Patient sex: M
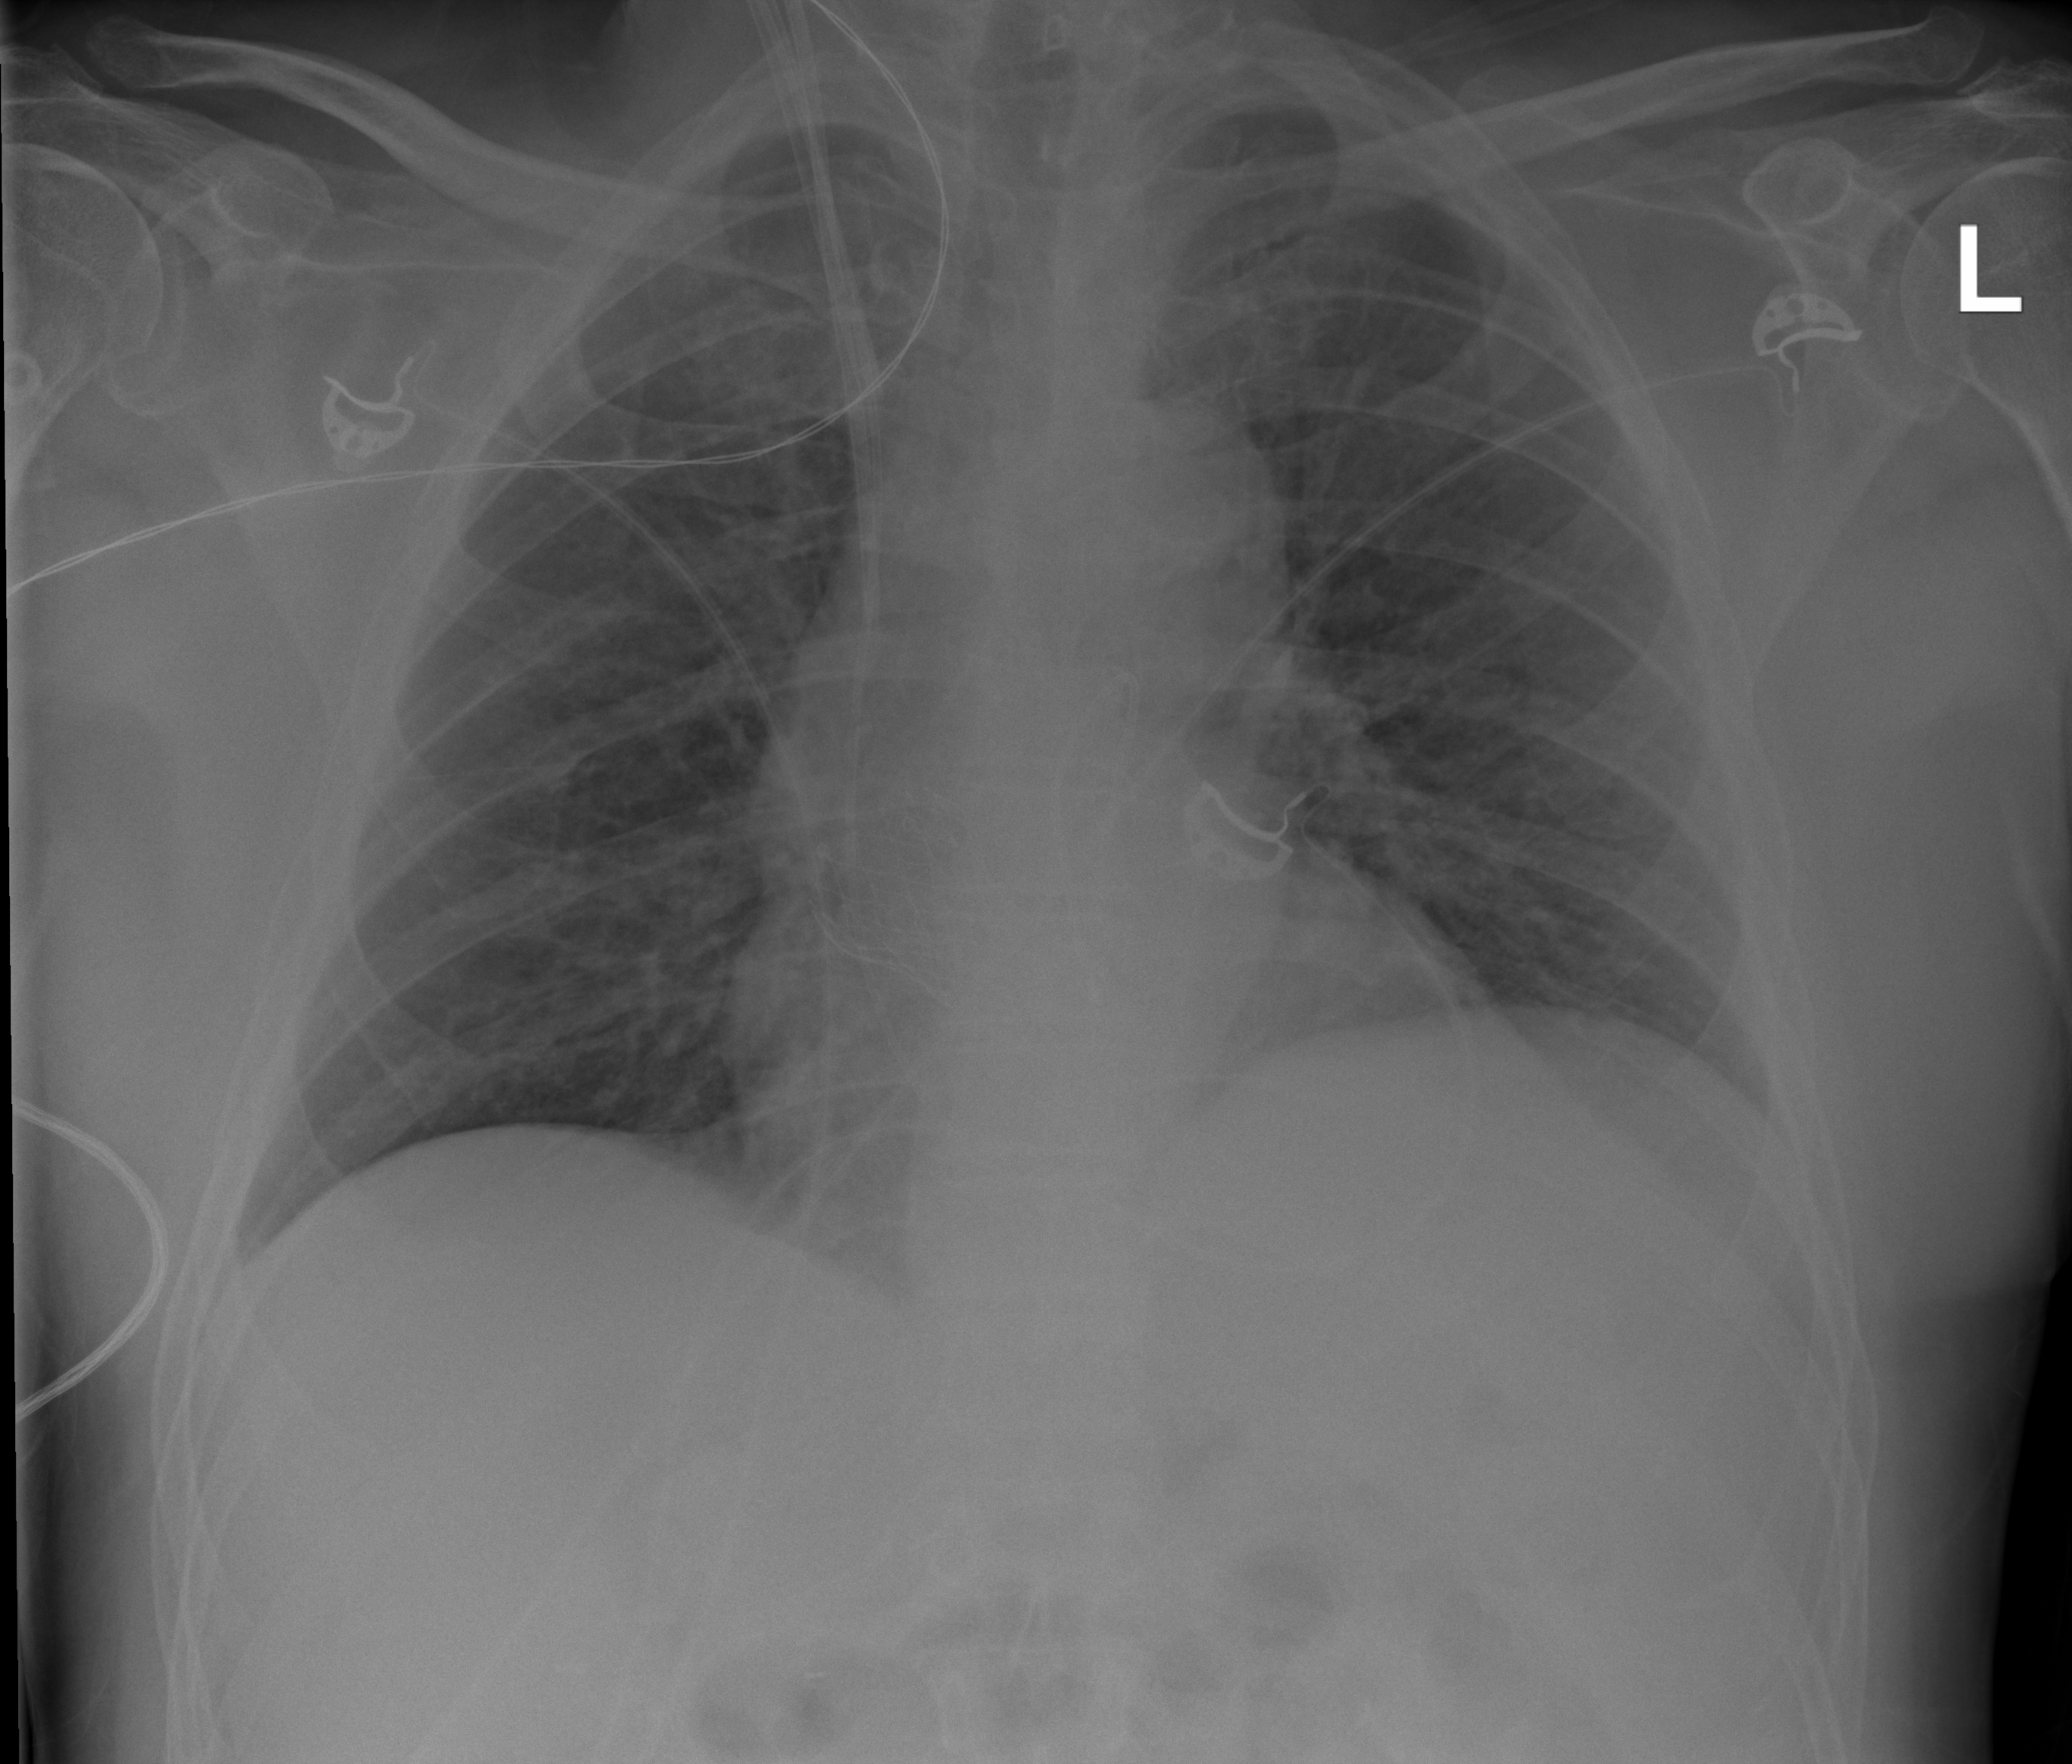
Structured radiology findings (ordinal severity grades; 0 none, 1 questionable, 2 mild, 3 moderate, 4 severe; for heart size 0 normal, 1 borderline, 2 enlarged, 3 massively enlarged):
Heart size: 0
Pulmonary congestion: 0
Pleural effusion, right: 0
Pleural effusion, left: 0
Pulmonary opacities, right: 0
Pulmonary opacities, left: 0
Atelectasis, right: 0
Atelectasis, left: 0